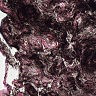
Metastatic tissue present: no